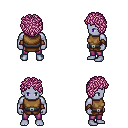
a pixel art fantasy rpg character, male body template, dark elf, purple skin, leather chest armor, magenta pants, pink curly afro hairstyle, cloth bracers, four views (front, back, left, right), 2x2 character sprite sheet, small pixel art, hard edges, no anti-aliasing